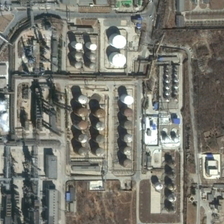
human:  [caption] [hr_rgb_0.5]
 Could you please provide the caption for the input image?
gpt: a piece of land near the neat arrangement of the building drum .

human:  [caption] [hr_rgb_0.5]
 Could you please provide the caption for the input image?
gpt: there is a broad road near the stadium .

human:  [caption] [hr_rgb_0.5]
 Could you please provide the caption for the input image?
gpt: neat arrangement of the building drum .

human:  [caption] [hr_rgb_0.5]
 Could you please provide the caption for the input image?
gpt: the green grass is surrounded by a red track .

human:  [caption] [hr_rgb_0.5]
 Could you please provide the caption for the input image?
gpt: neat arrangement of the building drum .